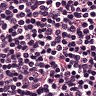
Metastatic tissue present: no